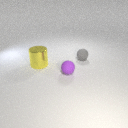
small purple rubber sphere in front of large yellow metal cylinder